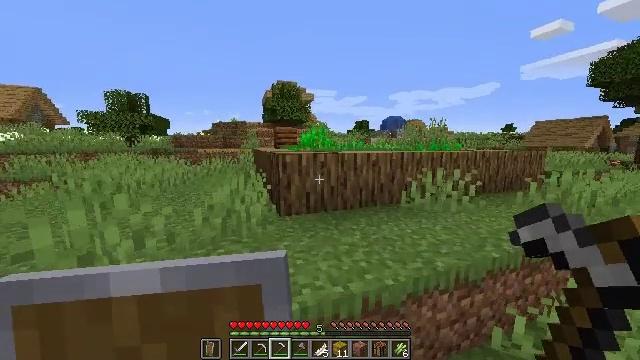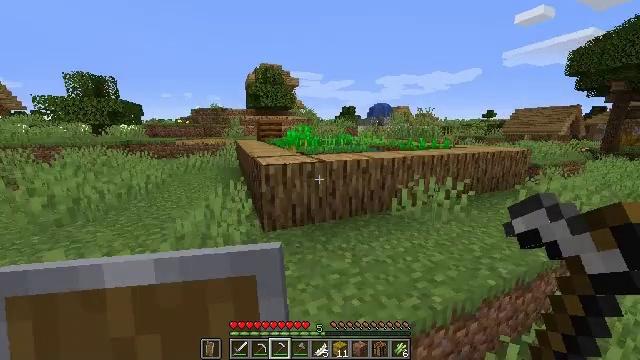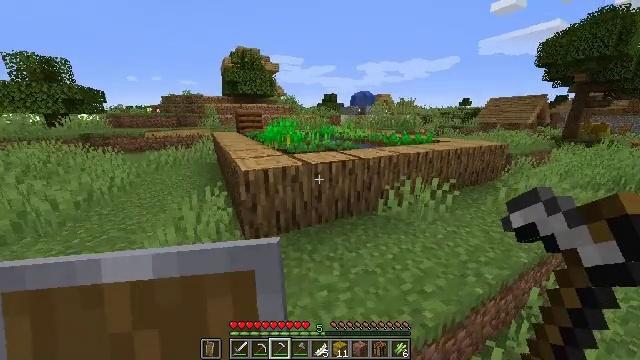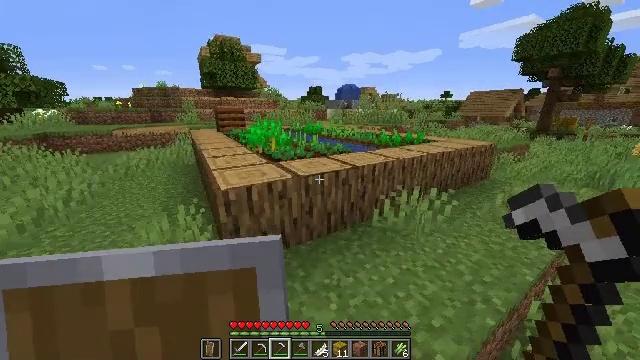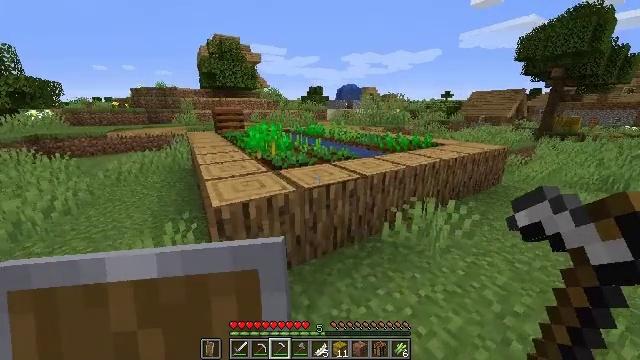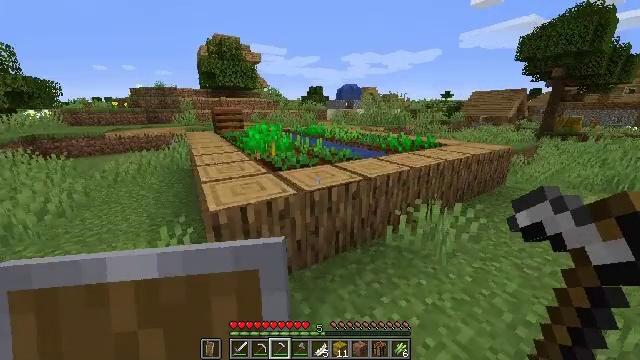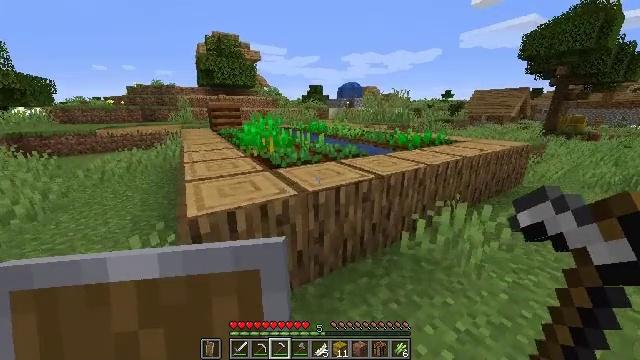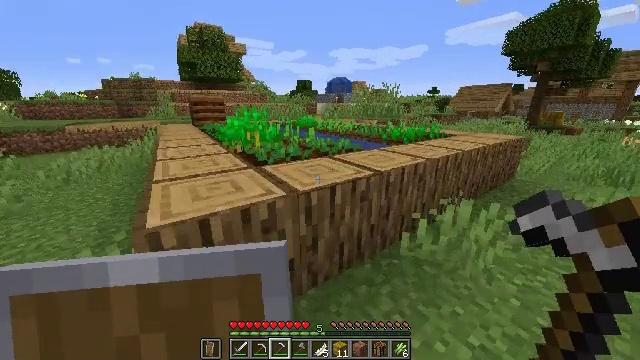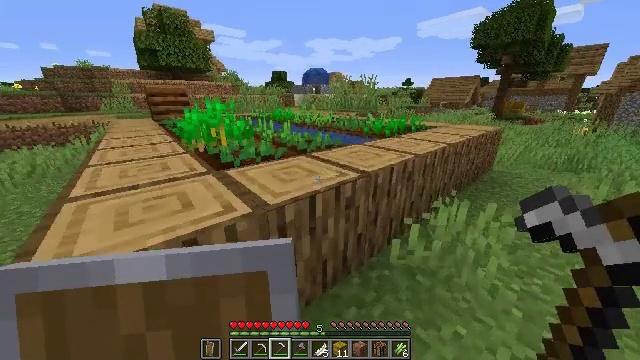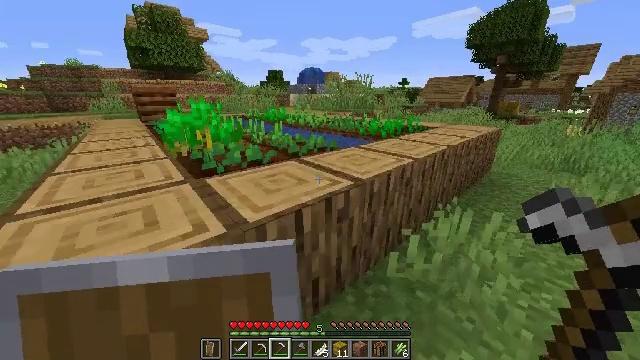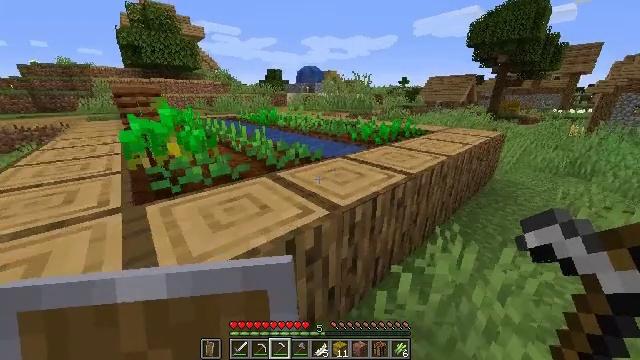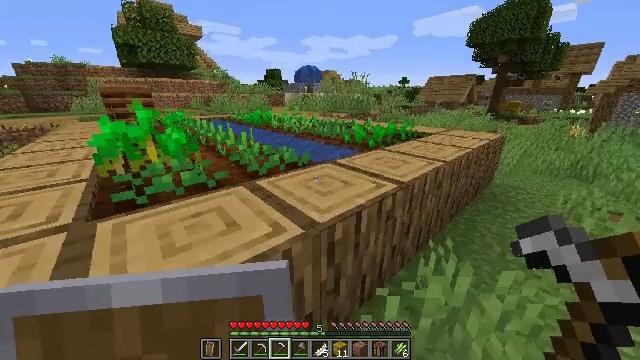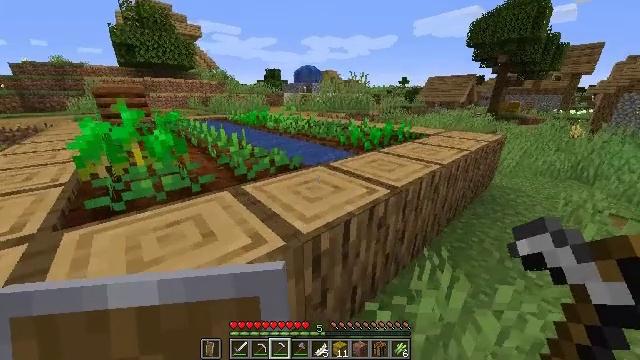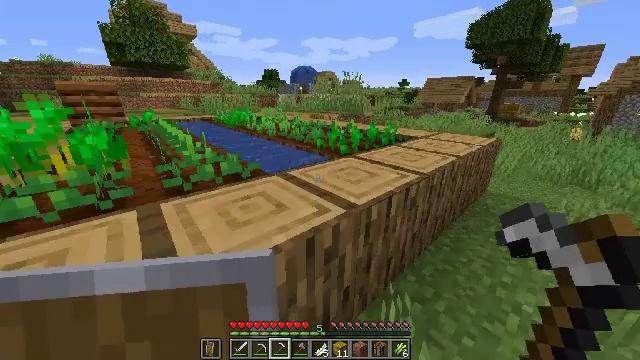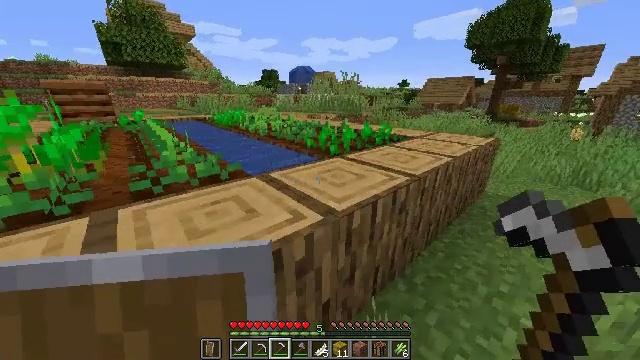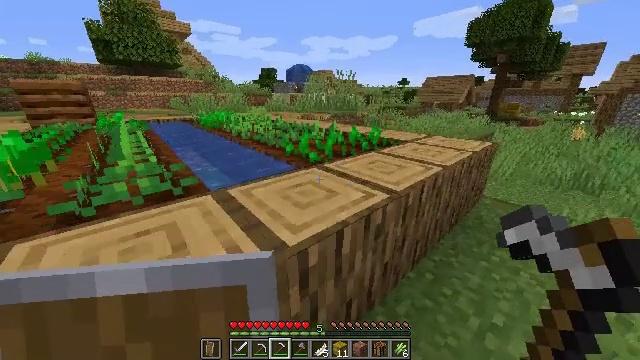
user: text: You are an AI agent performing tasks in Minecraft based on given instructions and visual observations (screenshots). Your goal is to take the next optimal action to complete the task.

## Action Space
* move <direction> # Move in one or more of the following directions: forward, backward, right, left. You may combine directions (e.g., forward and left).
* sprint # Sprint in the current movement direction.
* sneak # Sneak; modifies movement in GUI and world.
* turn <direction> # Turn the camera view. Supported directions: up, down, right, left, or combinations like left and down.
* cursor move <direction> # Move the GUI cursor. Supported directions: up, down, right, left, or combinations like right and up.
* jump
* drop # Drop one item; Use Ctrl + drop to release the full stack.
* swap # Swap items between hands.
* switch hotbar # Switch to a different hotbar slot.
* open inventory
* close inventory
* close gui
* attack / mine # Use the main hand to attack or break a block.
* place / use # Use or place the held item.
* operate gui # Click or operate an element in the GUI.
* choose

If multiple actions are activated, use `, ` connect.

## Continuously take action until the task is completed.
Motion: motion action
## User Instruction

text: Harvest hay blocks from the village.
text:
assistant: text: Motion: move forward, sprint, turn right and down, jump
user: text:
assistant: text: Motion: move forward, sprint, turn right and down, jump
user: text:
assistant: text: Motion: move forward, sprint, turn right and down, jump
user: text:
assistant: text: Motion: move forward, sprint
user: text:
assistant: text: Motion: move forward, sprint
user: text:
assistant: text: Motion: move forward and move right, sprint
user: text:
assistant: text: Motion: move forward and move right, sprint, turn right
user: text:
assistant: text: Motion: move forward and move right, sprint, turn right and down
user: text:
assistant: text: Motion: move forward and move right, sprint
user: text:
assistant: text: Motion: move forward and move right, sprint
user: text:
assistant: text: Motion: move forward and move right, sprint
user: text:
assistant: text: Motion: move forward and move right, sprint
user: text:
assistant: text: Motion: move forward and move right, sprint
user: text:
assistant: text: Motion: move forward and move right, sprint
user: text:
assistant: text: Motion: move forward and move right, sprint
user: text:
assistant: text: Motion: move forward and move right, sprint, turn right and down
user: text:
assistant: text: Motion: move forward and move right, sprint, turn right and down
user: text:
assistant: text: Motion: move forward and move right, sprint, turn right
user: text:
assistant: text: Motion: move forward and move right, sprint, turn right
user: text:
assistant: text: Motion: move forward and move right, sprint
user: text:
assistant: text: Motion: move forward and move right, sprint
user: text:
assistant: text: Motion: move forward and move right, sprint
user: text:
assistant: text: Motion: move forward and move right, sprint
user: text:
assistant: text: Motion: move forward and move right, sprint
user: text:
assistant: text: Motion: move forward and move right, sprint
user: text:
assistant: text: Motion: move forward, sprint
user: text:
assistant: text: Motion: move forward, sprint
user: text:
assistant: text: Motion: move forward, sprint
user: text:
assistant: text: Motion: move forward, sprint
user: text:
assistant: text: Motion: move forward, sprint, jump